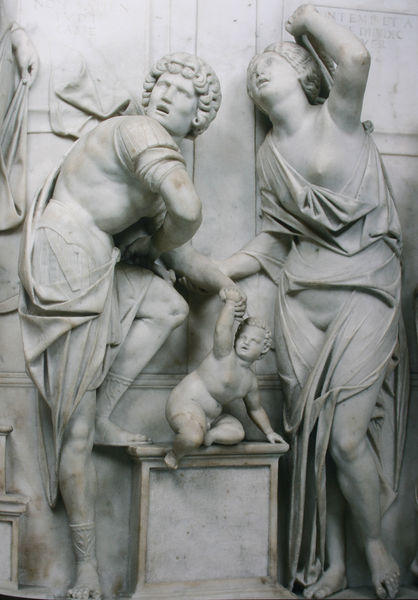
Titel: Salomons Urteil (Detail)
Künstler: Giammaria Mosca
Standort: Paris
Institution: Musée du Louvre, Département des Sculptures
Schlagwörter: akt, fuß, gestein, hand, kampf, kopf, mann, nackt, umhang, weiß, frauen, sitzen, bewegung, brust, busen, ellbogen, frau, frisur, grau, haar, kleid, köpfe, marmor, mitte, mund, blick, tuch, arm, falten, sockel, stein, tod, hände, porträt, kirche, figur, gewand, haare, drei, familie, gewänder, kind, klassizismus, mutter, lippen, locken, putte, putto, skulptur, statue, beine, relief, bein, füße, schrift, zwei, klein, baby, figuren, angst, falte, festhalten, nabel, sandalen, faltenwurf, halbnackt, kontrapost, plastik, podest, junge, knie, drapierung, gestalt, barfuss, antike, erschrecken, knabe, denkmal, plastisch, gross, raub, streit, soldat, gestalten, kleinkind, römer, verzweiflung, ehepaar, sandale, skulpturen, statuen, blickrichtung, jesus, griechen, götter, toga, griechisch, griechenland, postament, maria, drehung, putti, frsiur, schutz, speck, römisch, standbild, klassizistisch, schreck, enfant, hochrelief, empörung, urteil, eglise, david, schützen, reliefiert, kindermord, bethlehem, skulpturengruppe, flachrelief, hl familie, an der hand, salomonisch, kindssreit, richtspruch, salomons urteil, hände halten, jungr, erfurcht, gewwänder, drehnung